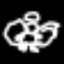
Label: angel